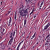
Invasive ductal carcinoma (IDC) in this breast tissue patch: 1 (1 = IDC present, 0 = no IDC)